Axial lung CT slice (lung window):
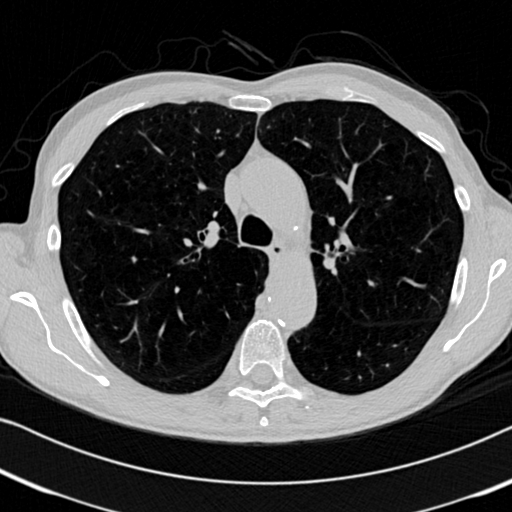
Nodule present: no